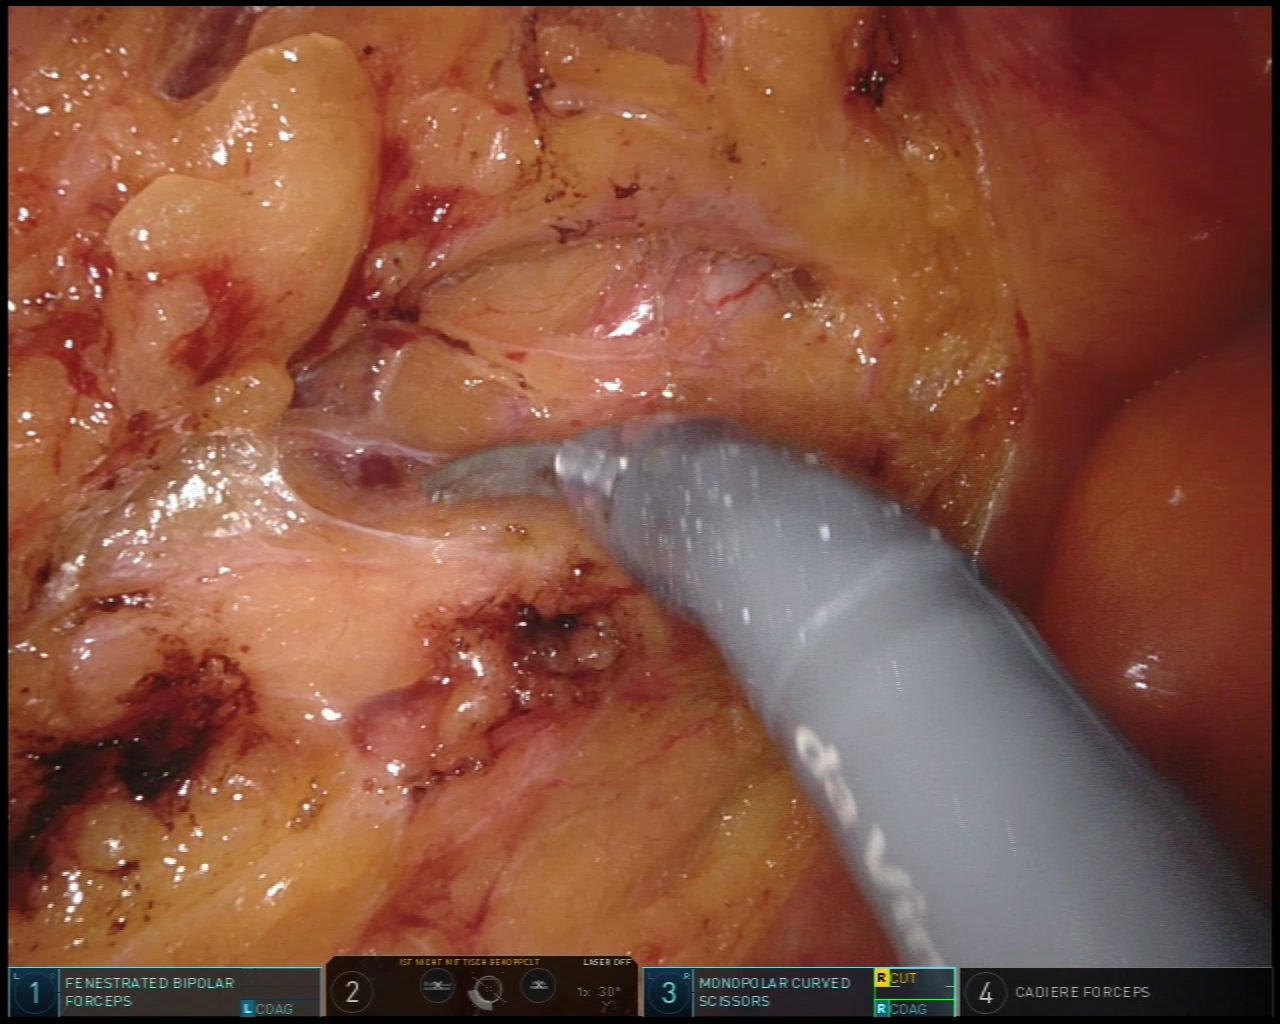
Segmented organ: inferior_mesenteric_artery
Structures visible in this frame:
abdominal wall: no
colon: no
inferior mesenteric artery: yes
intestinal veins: no
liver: no
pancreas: no
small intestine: no
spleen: no
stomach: no
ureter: yes
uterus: no
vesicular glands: no